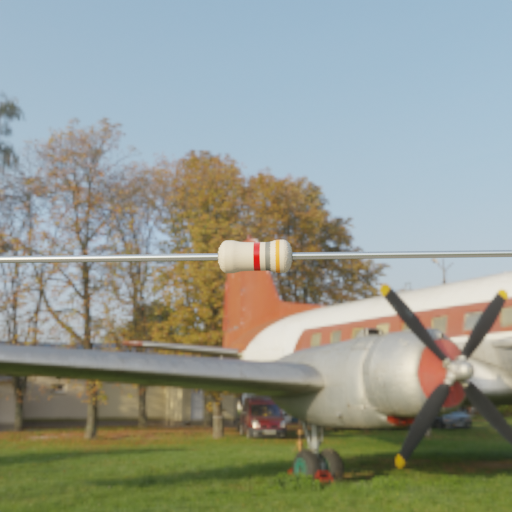
Resistor colour bands (in order): red, gray, orange